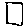
Label: square